Question: I am using only one text view and using spanable to add fonts and color to strings. But i am getting problem to display rounded background to string using spanable. So How can I achieve this using spannable String concept the image is as shown below.

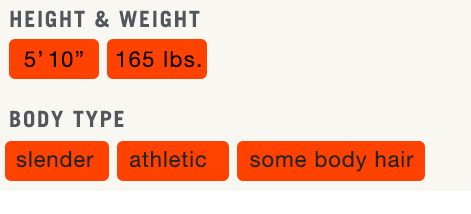
Answer: I have achieved the above UI like this.. Created Horizontal scroll-view and one Linear Layout with horizontal orientation. next during run-time depending upon the No of Strings in array i have added text view in Linear Layout that's it. The code is as below.
'''
private void addTextView(ArrayList<String> list,String whichLayout){
for (int i = 0; i < list.size(); i++) {
TextView textView = new TextView(getActivity());
Spannable spValue = new SpannableString(list.get(i).toString());
textView.setText(customeSpan.getRequiredFontTypeToText(spValue, tfHintTxtValue));
textView.setTextSize(12.0f);
textView.setTextColor(getResources().getColor(R.color.black));
textView.setBackgroundResource(R.drawable.red_solid_background);
LinearLayout.LayoutParams lllp = new LinearLayout.LayoutParams(LayoutParams.WRAP_CONTENT, LayoutParams.WRAP_CONTENT);
lllp.setMargins(0, 2, 10, 0); // llp.setMargins(left, top, right, bottom);
textView.setLayoutParams(lllp);
if(whichLayout.equalsIgnoreCase("hieghtWieght")){
((LinearLayout) heightWieghtLinearLayout).addView(textView);
}else if(whichLayout.equalsIgnoreCase("bodyType")){
((LinearLayout) bodyTypeLinearLayout).addView(textView);
}else if(whichLayout.equalsIgnoreCase("eyeHair")){
((LinearLayout) eyeHairColorLinearLayout).addView(textView);
}else if(whichLayout.equalsIgnoreCase("bestFeatures")){
((LinearLayout) bestFeaturesLinearLayout).addView(textView);
}else if(whichLayout.equalsIgnoreCase("personalStyle")){
((LinearLayout) personalStyleLinearLayout).addView(textView);
}else if(whichLayout.equalsIgnoreCase("zodiacSign")){
((LinearLayout) zodizcSignLinearLayout).addView(textView);
}else if(whichLayout.equalsIgnoreCase("personalityTraits")){
((LinearLayout) personalityLinearLayout).addView(textView);
}
}
}
'''